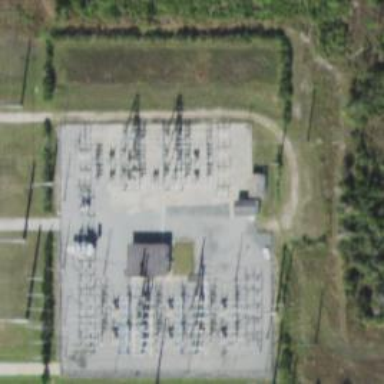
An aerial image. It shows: Switch used for power control.